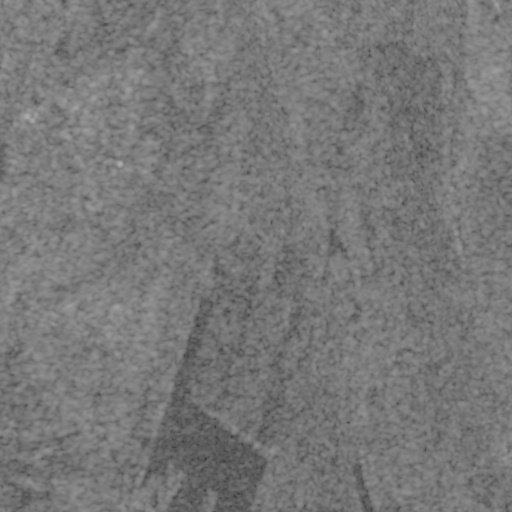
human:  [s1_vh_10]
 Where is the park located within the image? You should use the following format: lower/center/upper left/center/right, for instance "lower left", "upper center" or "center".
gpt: The park is located in the upper left of the image.
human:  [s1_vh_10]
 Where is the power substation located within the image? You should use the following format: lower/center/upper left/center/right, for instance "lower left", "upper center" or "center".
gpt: The power substation is located in the center of the image.
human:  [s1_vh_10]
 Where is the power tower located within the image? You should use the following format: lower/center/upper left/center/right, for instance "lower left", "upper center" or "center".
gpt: The power tower is located in the center of the image.
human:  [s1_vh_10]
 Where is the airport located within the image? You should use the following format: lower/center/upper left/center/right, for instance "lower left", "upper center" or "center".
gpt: There is no airport in the image.

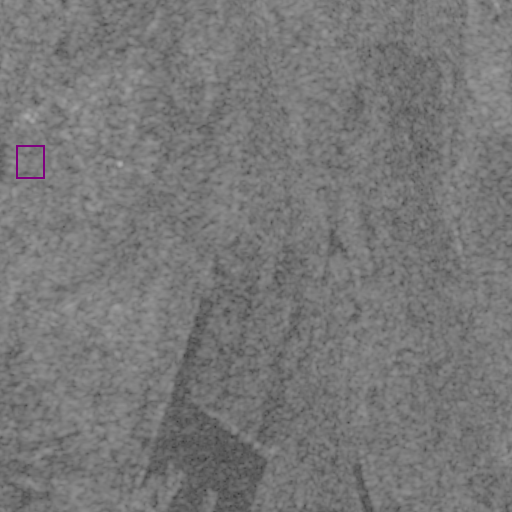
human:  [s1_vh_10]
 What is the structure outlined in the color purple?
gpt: The structure outlined in purple is a park.
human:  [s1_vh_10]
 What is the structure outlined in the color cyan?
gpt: There is no cyan outline.